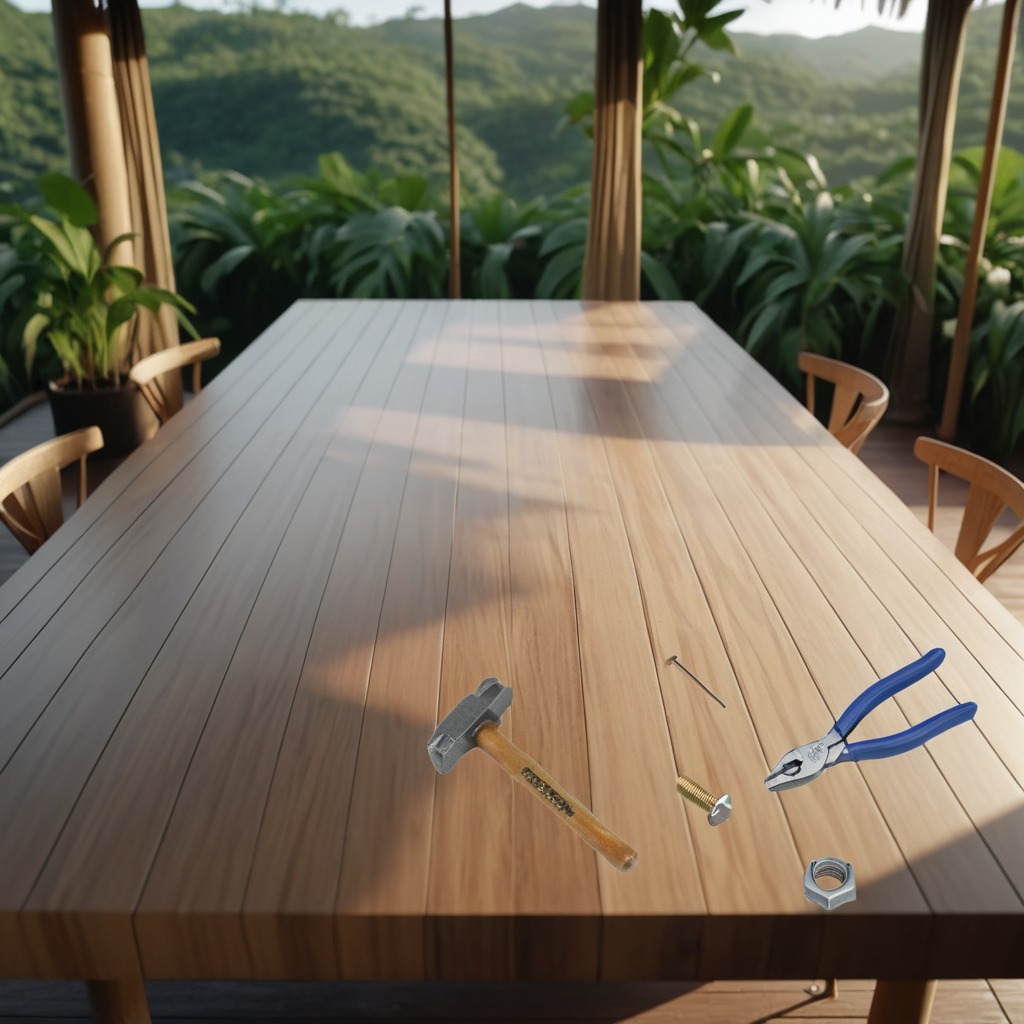
A hammer, an iron nail, a metal machine screw, a pair of pliers, and a metal nut are lying on a clean wooden table inside a jungle field workshop tent.